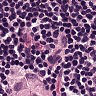
Metastatic tissue present: yes